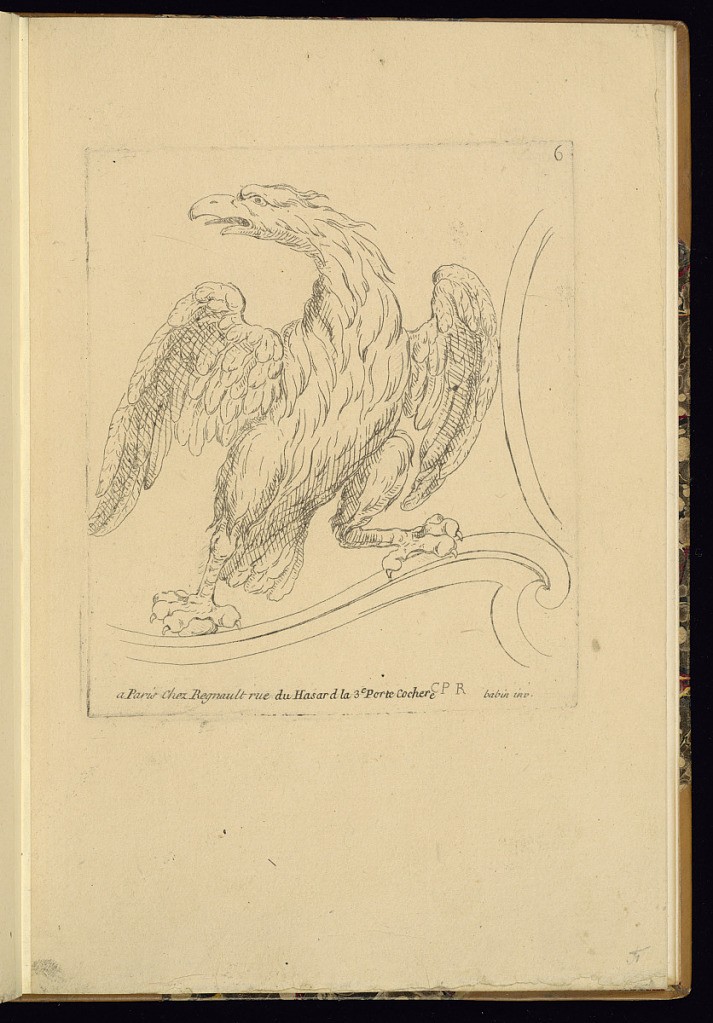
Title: Metalwork Design
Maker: Babin, French, ca. 1750
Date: ca. 1780
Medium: Etching on paper
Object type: Print
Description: Design for ironwork/ metalwork - an eagle supporting a blank coat of arms. The plate is numbered and signed.